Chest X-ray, PA view. Patient: 67 years old, sex F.
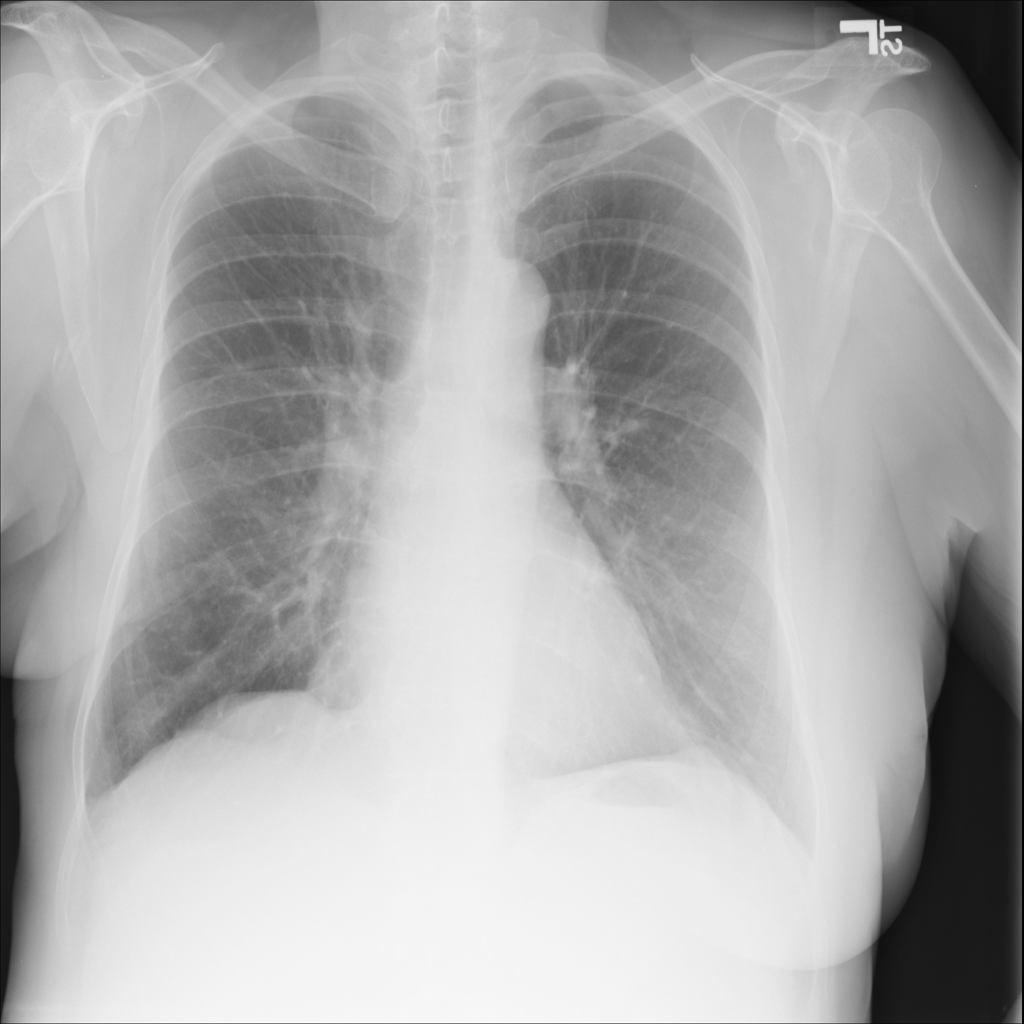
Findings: No Finding